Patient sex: M
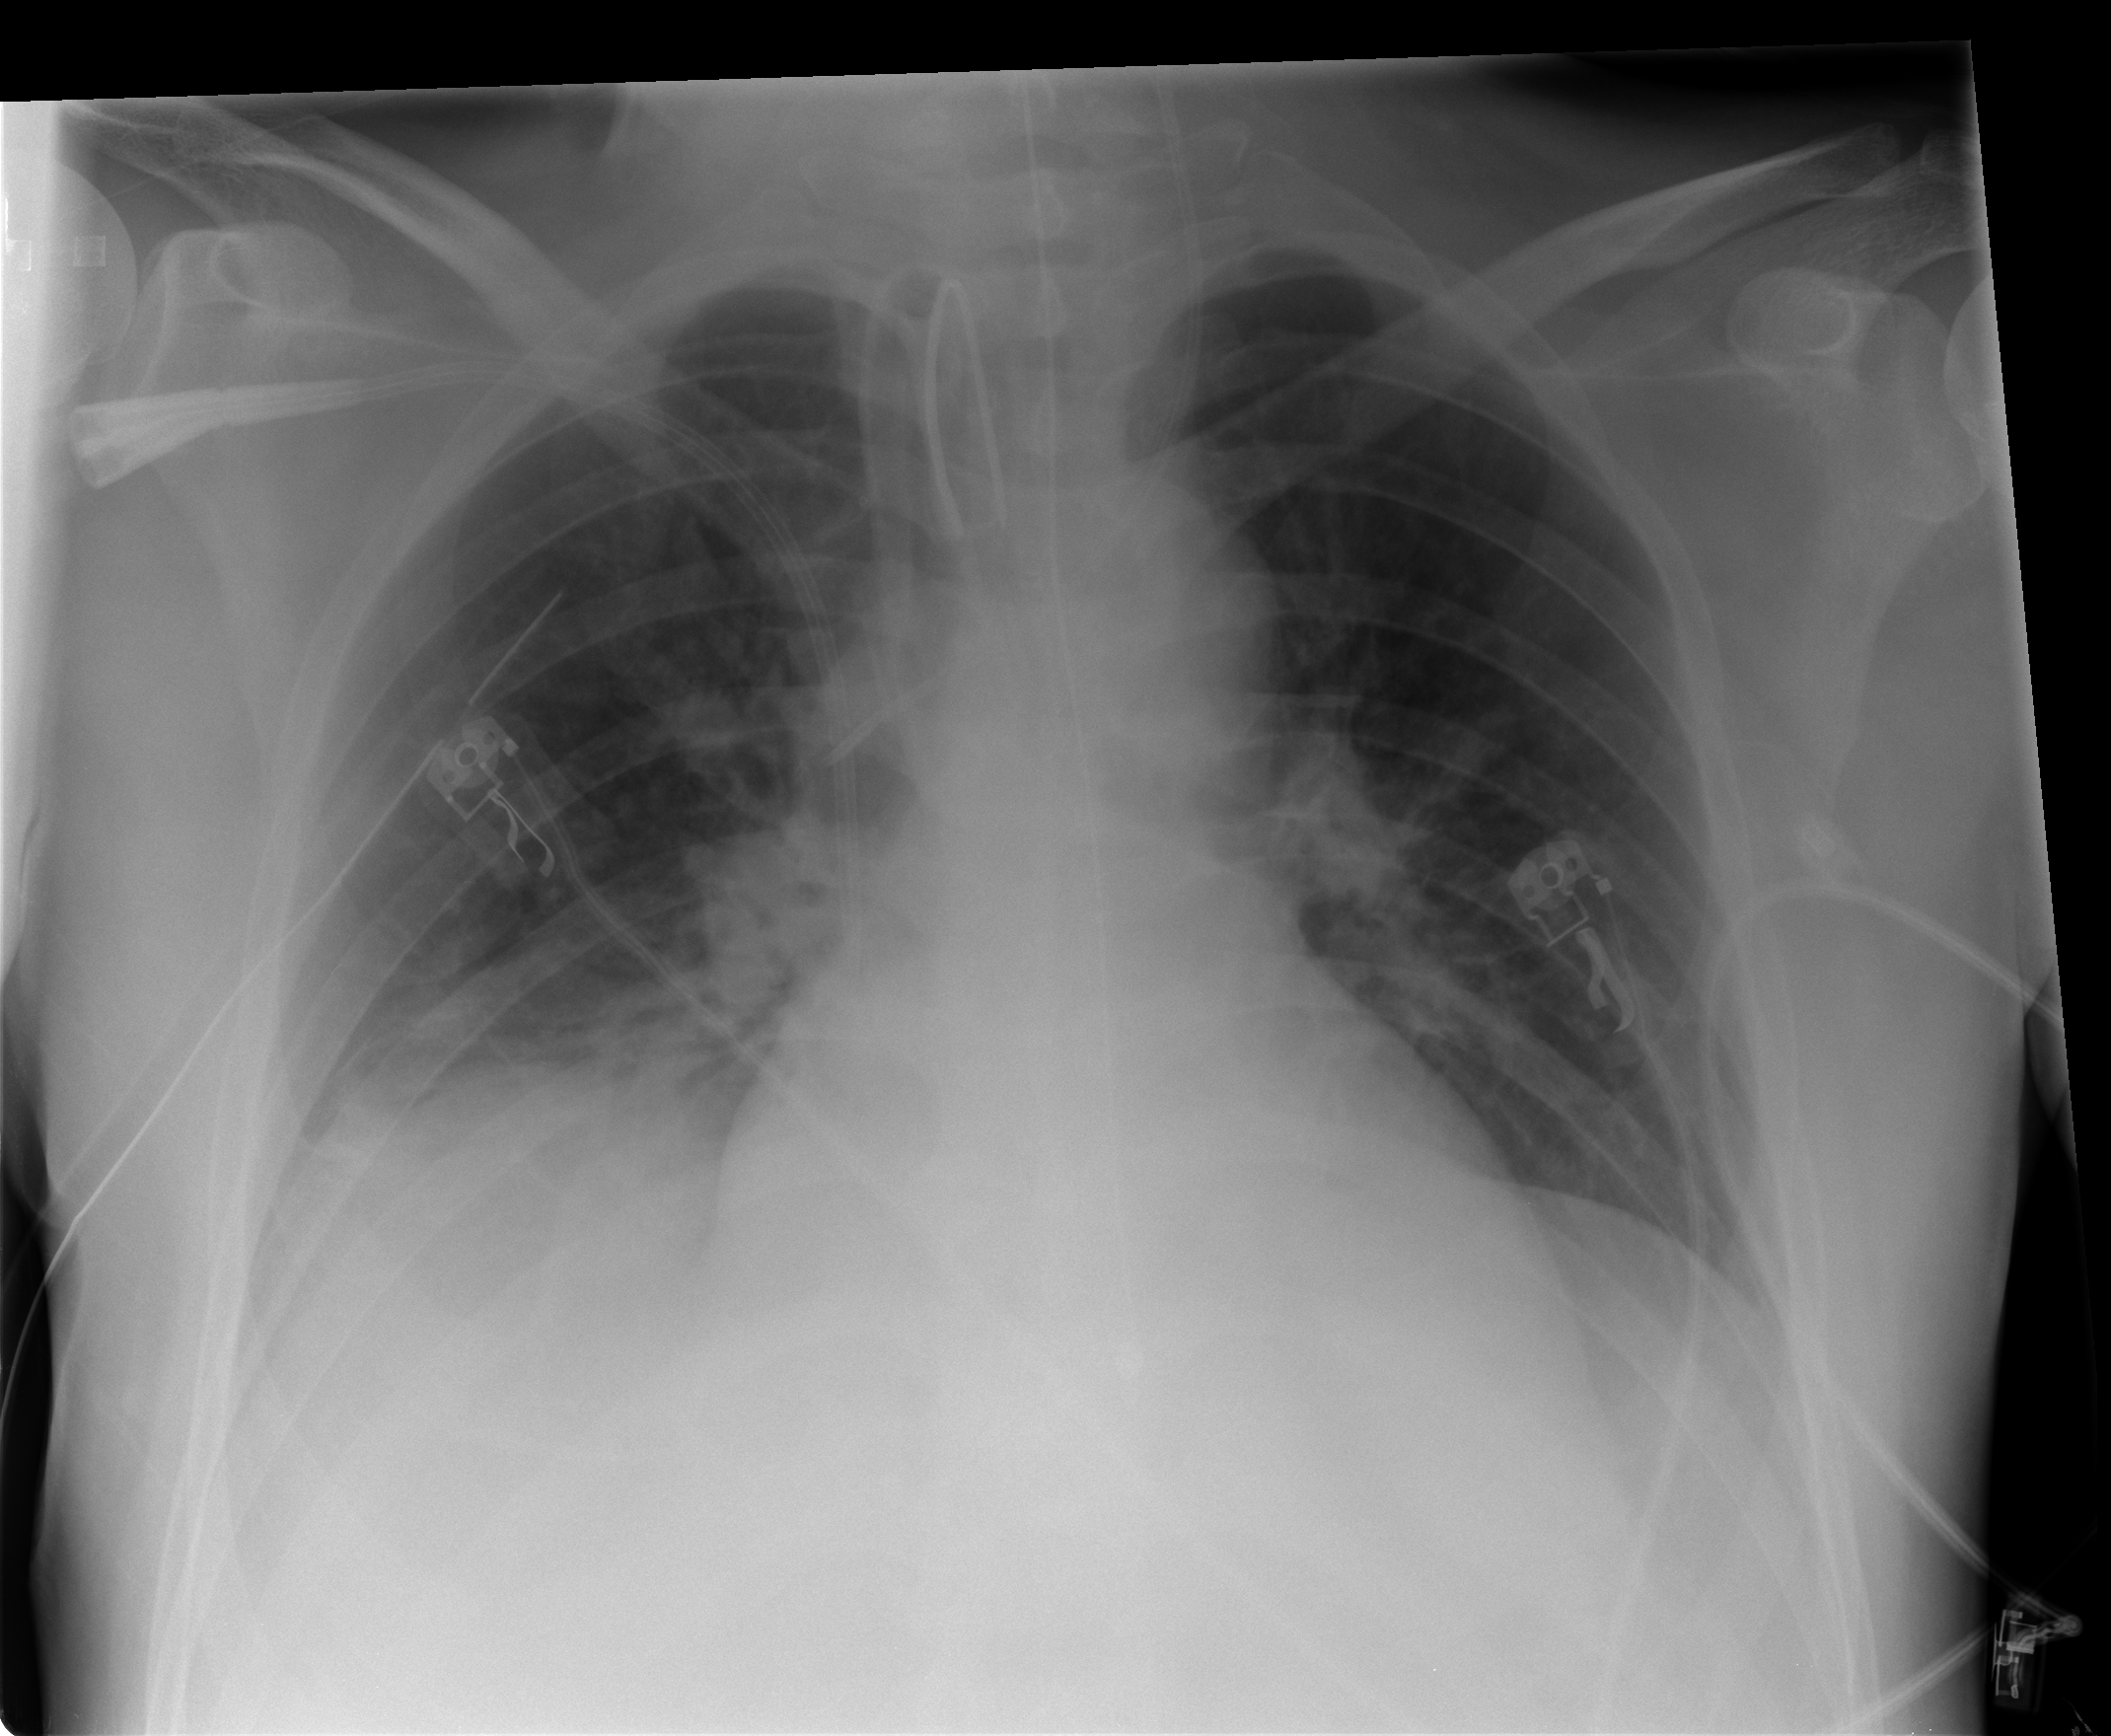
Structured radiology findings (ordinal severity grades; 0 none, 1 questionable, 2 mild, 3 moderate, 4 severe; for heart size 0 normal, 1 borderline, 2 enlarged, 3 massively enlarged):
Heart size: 0
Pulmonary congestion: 2
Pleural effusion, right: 2
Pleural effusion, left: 0
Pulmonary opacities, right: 0
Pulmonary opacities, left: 0
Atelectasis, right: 2
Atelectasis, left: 1